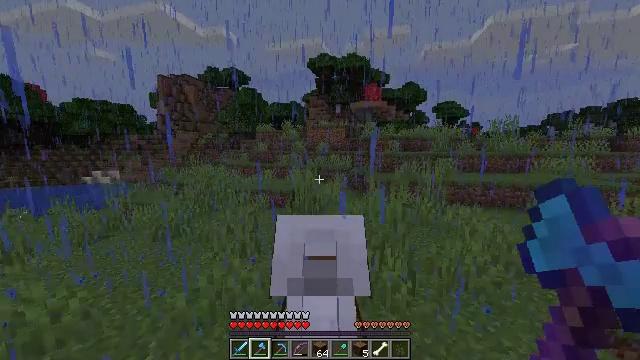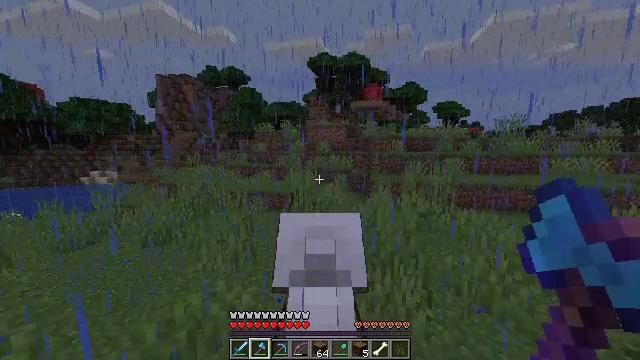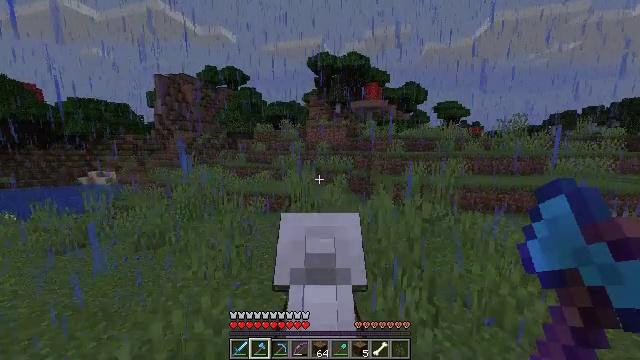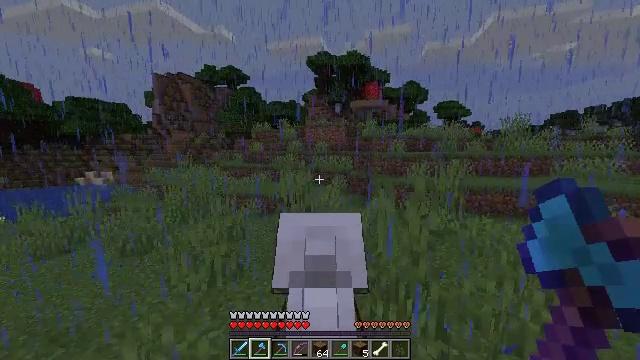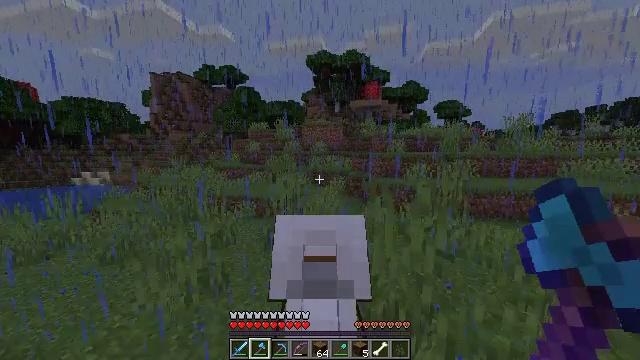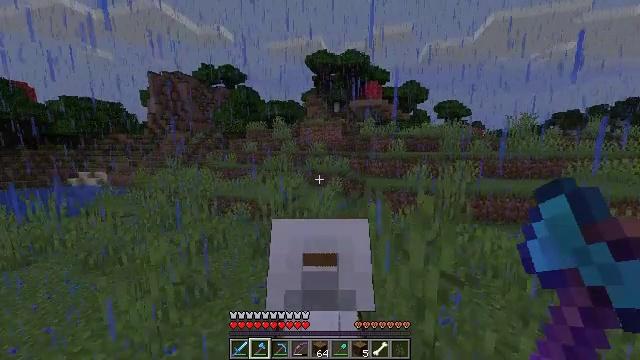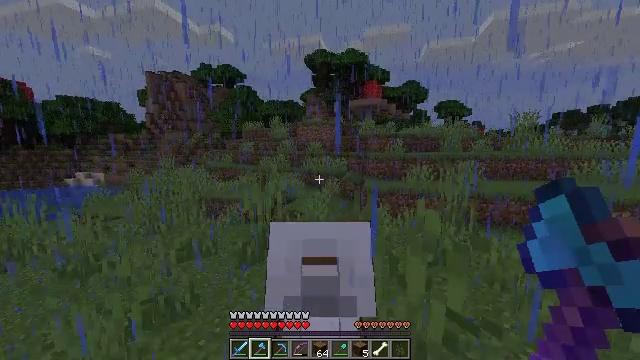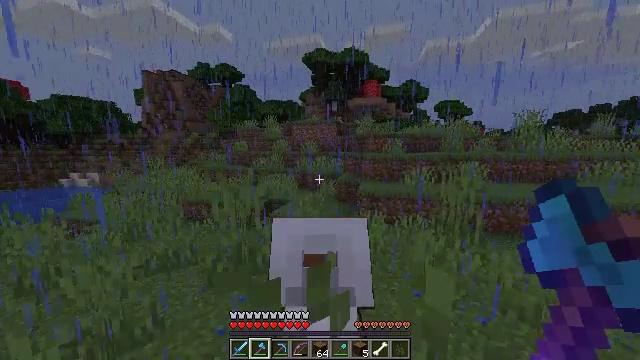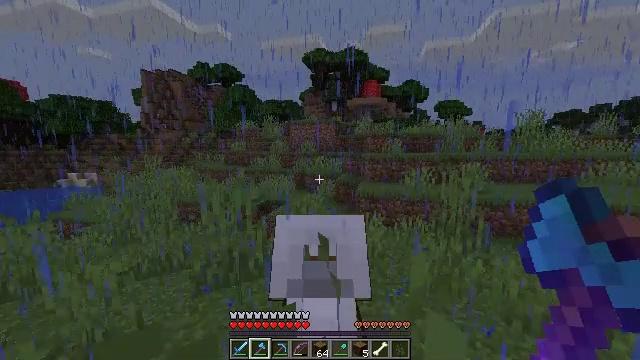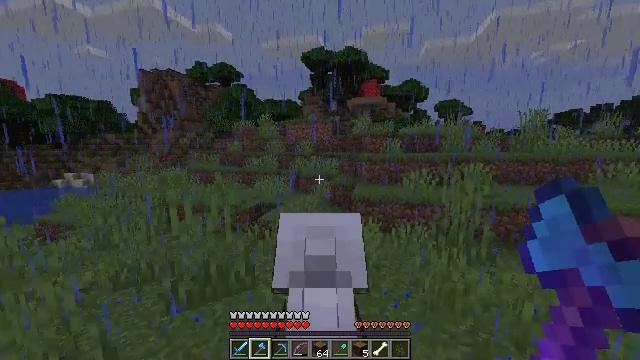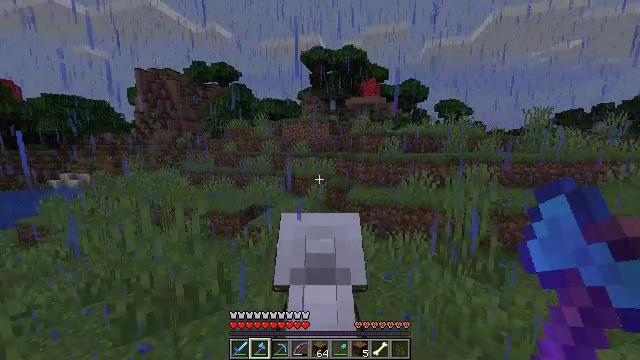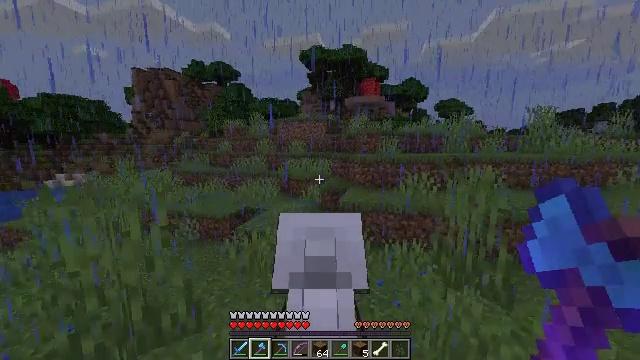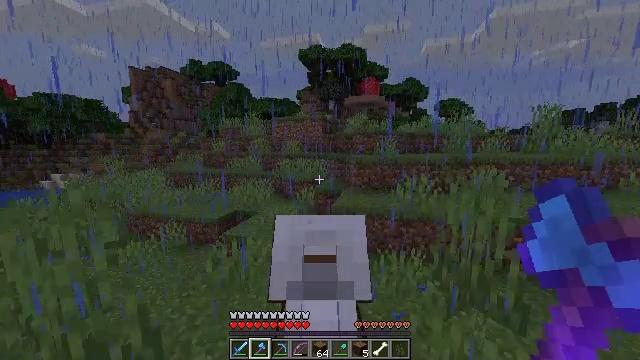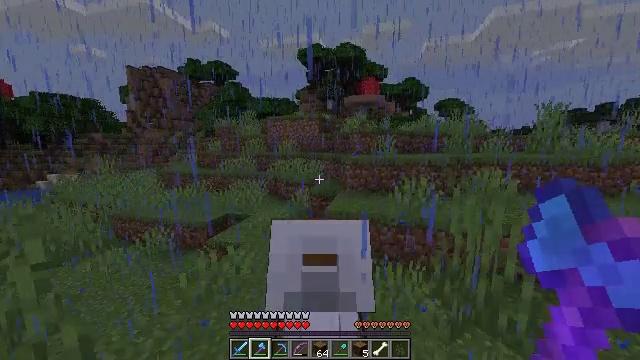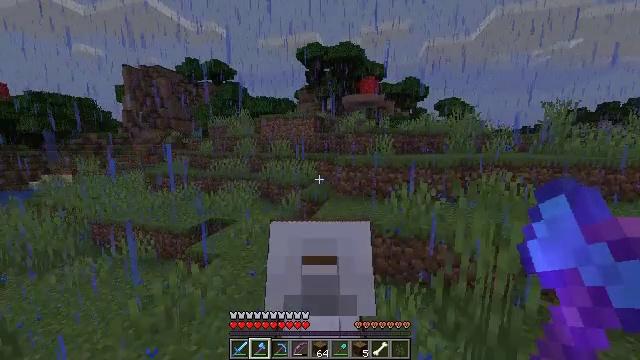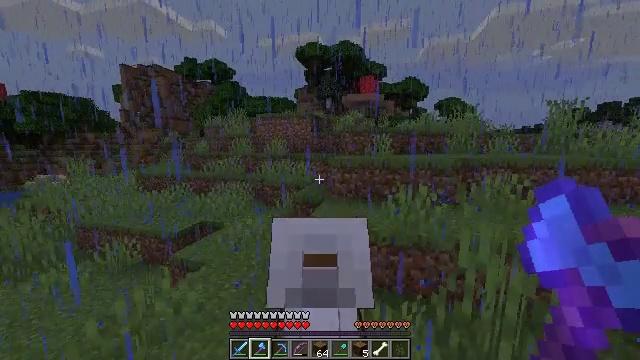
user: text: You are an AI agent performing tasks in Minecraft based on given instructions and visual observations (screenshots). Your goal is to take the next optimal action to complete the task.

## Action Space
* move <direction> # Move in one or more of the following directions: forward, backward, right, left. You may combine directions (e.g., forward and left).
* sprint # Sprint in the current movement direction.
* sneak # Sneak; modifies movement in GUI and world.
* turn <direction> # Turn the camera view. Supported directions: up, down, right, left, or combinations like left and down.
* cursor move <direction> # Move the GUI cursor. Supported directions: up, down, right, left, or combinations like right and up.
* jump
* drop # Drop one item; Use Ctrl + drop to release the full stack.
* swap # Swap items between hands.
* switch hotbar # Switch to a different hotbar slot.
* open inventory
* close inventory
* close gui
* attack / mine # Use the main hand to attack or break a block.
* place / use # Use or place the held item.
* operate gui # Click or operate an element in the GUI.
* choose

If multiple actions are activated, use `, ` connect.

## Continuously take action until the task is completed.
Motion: motion action
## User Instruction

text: Collect the mushroom stem from giant mushrooms.
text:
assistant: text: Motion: move forward and move right, sprint
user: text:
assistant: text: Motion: move forward and move right, sprint
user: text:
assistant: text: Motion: move forward and move right, sprint
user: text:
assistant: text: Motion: move forward and move right, sprint
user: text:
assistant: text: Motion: move forward and move right, sprint
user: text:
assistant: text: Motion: move forward and move right, sprint
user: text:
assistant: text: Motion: move forward and move right, sprint
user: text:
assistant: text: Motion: move forward and move right, sprint
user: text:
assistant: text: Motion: move forward and move right, sprint
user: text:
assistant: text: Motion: move forward and move right, sprint
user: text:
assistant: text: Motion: move forward and move right, sprint
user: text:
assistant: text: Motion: move forward and move right, sprint
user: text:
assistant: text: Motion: move forward and move right, sprint
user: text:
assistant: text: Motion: move forward and move right, sprint
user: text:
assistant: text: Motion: move forward and move right, sprint
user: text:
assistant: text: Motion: move forward and move right, sprint
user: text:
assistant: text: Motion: move forward, sprint
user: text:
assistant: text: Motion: move forward, sprint
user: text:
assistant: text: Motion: move forward, sprint
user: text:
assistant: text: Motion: move forward and move right, sprint
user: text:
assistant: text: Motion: move forward and move right, sprint
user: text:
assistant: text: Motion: move forward and move right, sprint
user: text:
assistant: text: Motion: move forward and move right, sprint
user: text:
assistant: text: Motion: move forward and move right, sprint
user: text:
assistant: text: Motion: move forward and move right, sprint
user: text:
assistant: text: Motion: move forward and move right, sprint
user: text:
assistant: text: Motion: move forward and move right, sprint
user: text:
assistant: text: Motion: move forward and move right, sprint
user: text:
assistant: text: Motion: move forward and move right, sprint
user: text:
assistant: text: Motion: move forward and move right, sprint